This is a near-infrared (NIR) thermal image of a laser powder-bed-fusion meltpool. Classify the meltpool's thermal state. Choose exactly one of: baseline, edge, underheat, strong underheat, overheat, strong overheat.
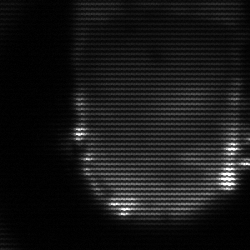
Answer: baseline